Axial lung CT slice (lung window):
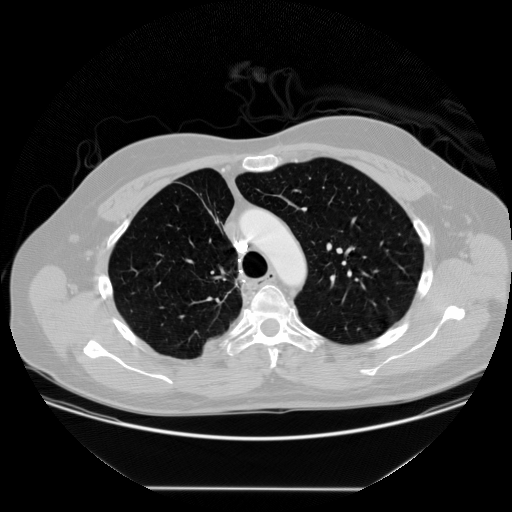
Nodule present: no